Question: I have a panel that uses a GridbagLayout display to place 3 objects: A button, combobox, and a scrollPane. I want the button and the combobox to be on the same row (row 0) and occupy the entire row. This is how I have placed them in the panel:
'''
GridBagConstraints gc = new GridBagConstraints();
gc.fill = GridBagConstraints.BOTH;
gc.insets.set(10, 0, 10, 10);
add(comboBox, gc);
gc.gridx = 1;
gc.weightx = 1;
gc.insets.set(10, 0, 10, 0);
add(okButton, gc);
'''
Now I want the scrollpane to occupy the entire bottom row (row 1). This is what I did:
'''
gc.gridx = 0;
gc.gridy = 1;
gc.weighty = 1;
//gc.insets.set(0, 0, 0, 0);
add(scrollPane, gc);
'''
However this only makes the scrollpane occupy the first column of the bottom row, so it is always aligned with the combobox. How do I make it such that it occupies the entire bottom row and not just the first column? Willing to try a different layout if that will help. The idea I have is to create a new panel that just contains the scrollPane and add that to the current panel, but I would much rather not do that if there is an alternative
Here is the current panel

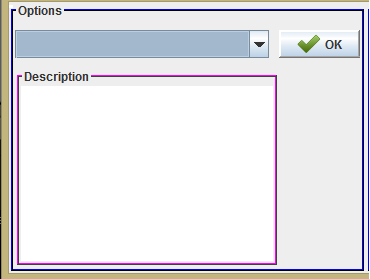
Answer: You need to set 'gridwidth= 2' to effectively set a column span for the description.